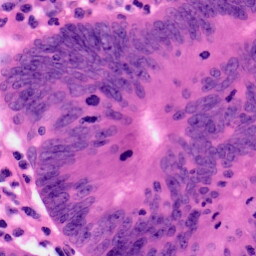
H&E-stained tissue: Colon